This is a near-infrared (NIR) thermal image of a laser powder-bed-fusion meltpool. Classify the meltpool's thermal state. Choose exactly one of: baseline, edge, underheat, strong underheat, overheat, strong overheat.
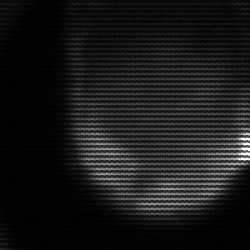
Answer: edge